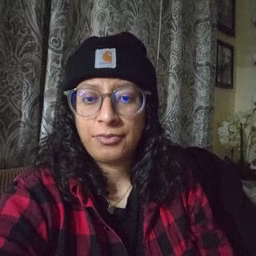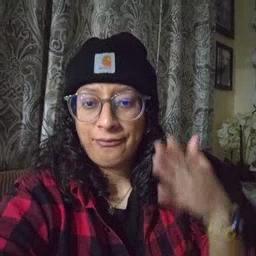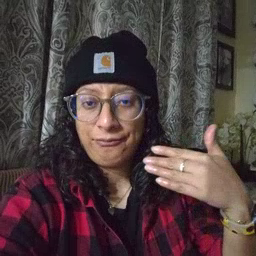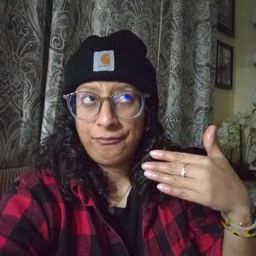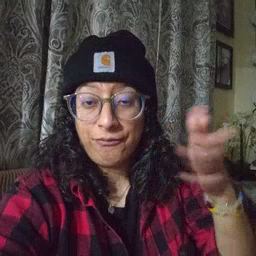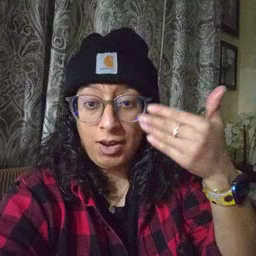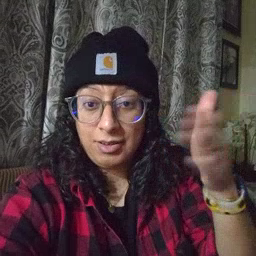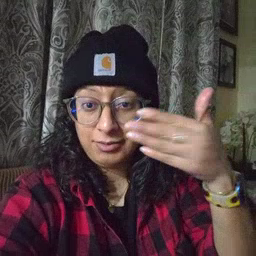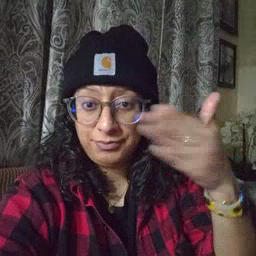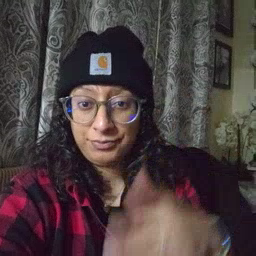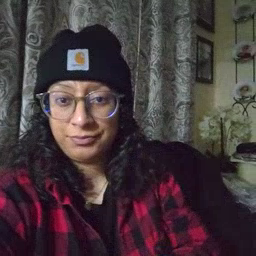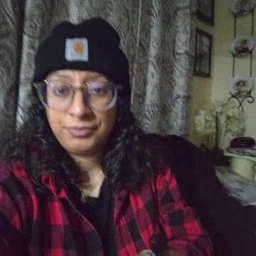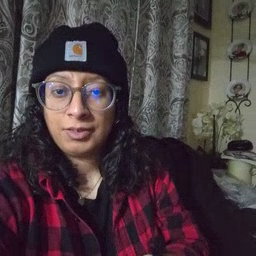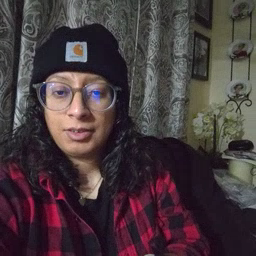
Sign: flag